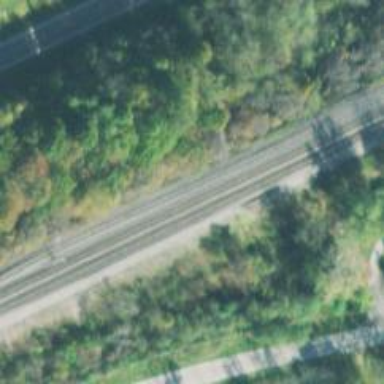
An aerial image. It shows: Railway tracks on embankment.